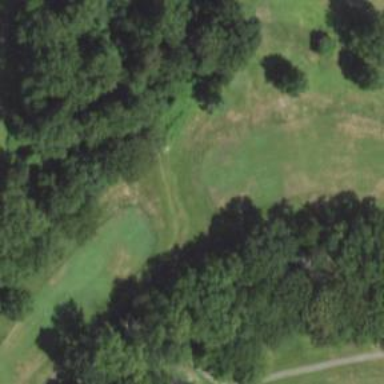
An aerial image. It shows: Path bridge over golf course.